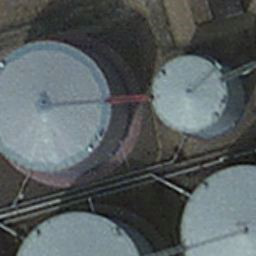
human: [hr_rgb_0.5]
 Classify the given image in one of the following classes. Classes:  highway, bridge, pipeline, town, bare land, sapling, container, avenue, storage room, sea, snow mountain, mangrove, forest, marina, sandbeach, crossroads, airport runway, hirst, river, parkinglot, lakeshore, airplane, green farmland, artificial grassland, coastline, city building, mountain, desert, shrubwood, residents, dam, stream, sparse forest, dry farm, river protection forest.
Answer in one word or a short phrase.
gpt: storage room